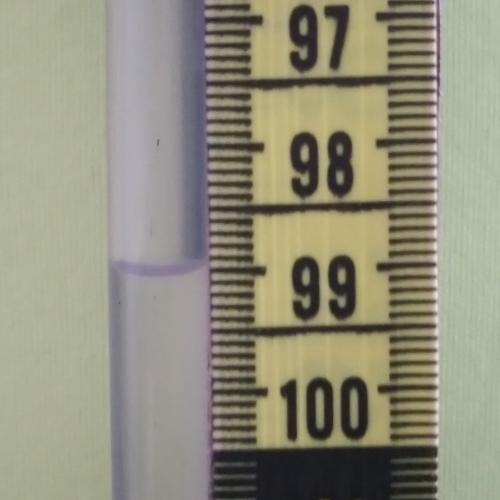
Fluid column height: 99.0 cm